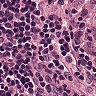
Metastatic tissue present: yes